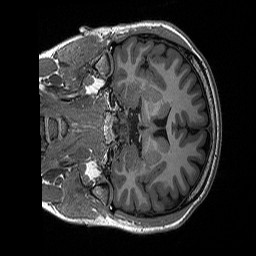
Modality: T1w
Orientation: coronal
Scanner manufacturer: siemens
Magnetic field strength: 3 T
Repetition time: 2.3 s
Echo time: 0.00298 s